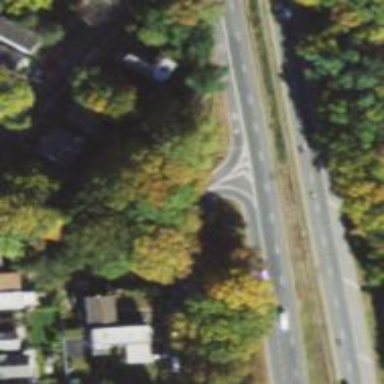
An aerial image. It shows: Trunk link highway.